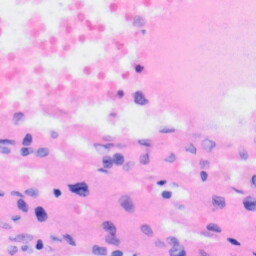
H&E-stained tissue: Liver